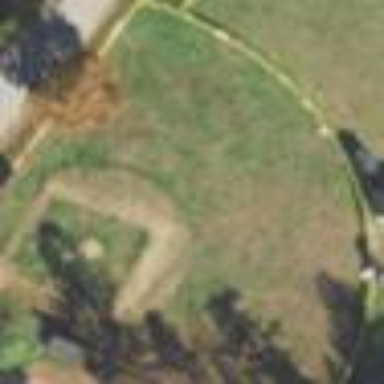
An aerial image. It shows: Grass pitch used for baseball.